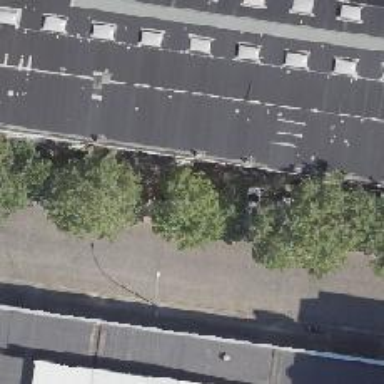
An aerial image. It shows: Broadleaved deciduous tree in parking area.